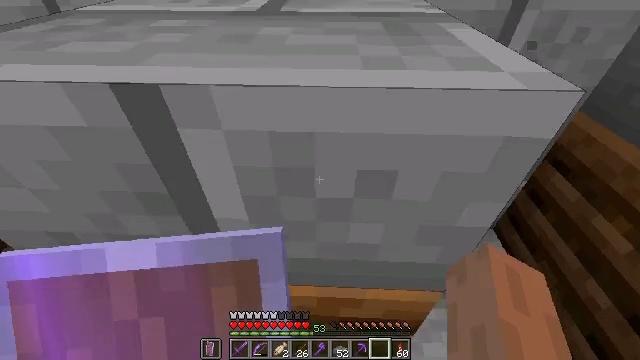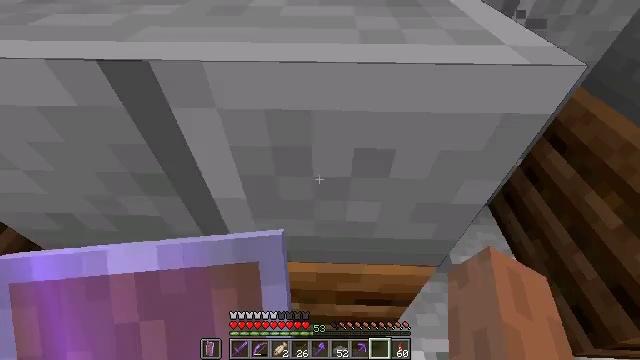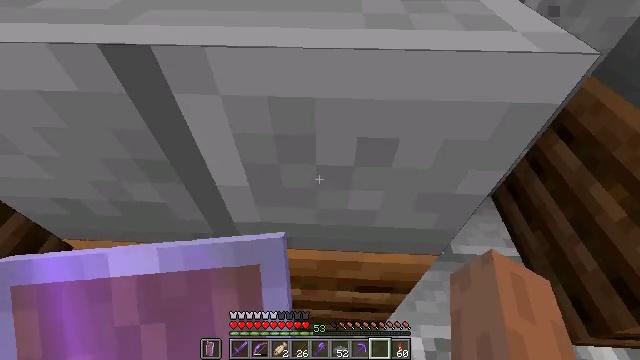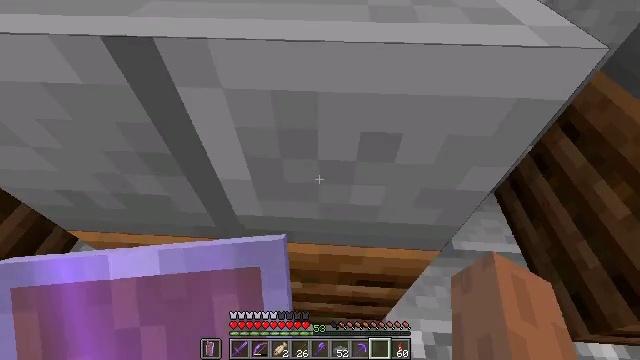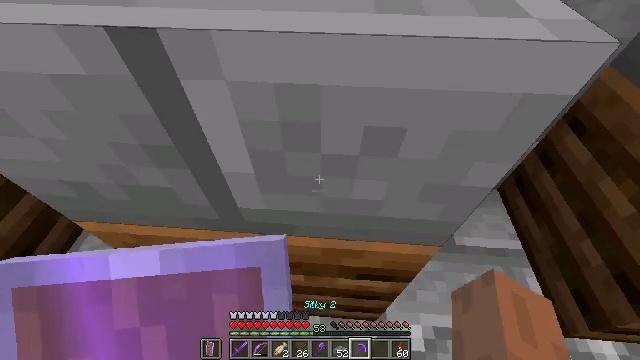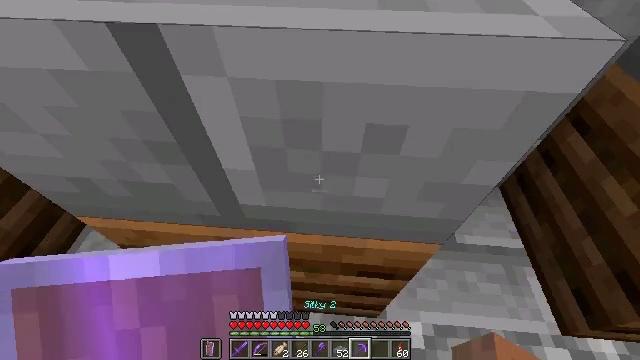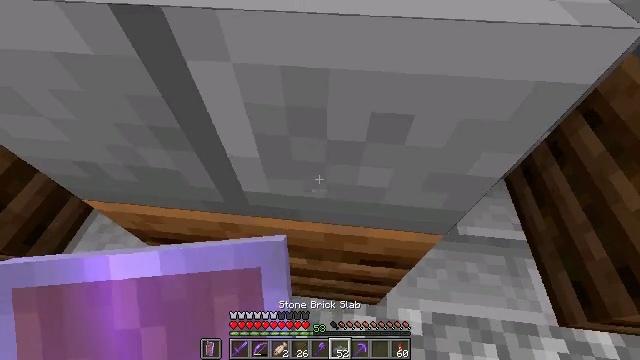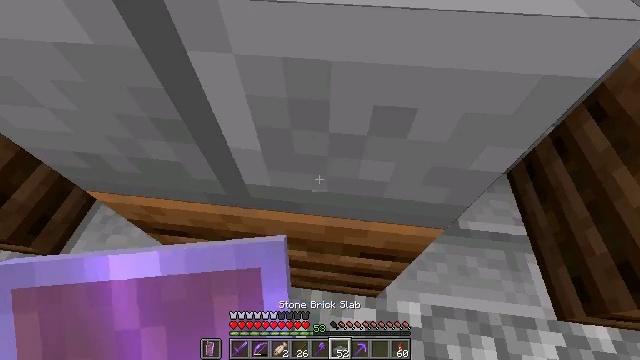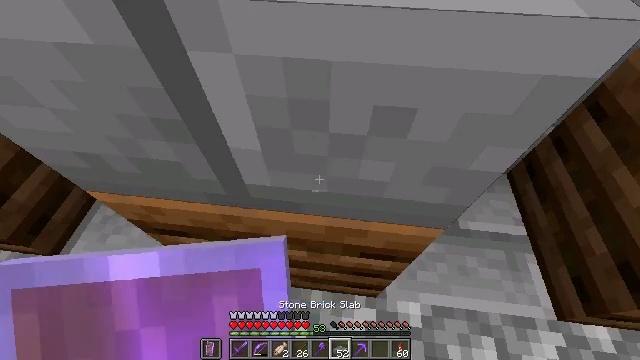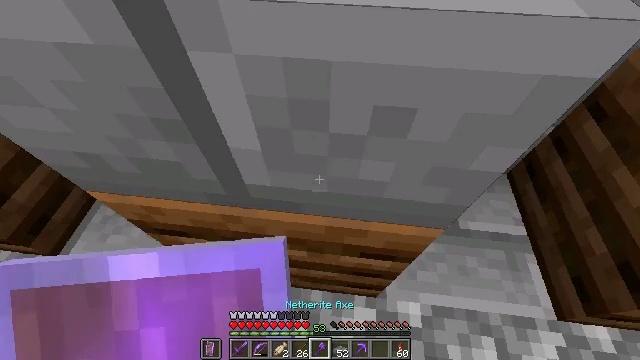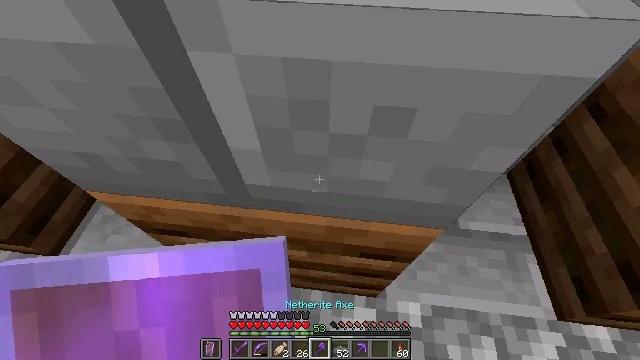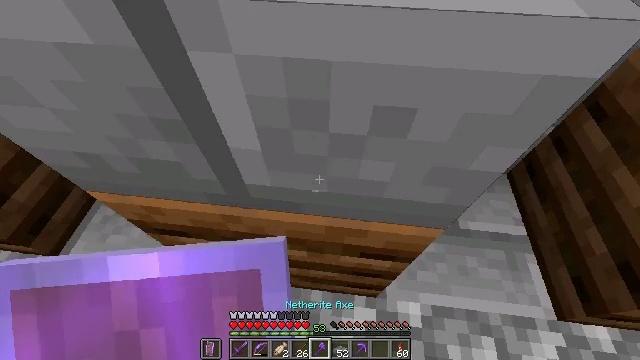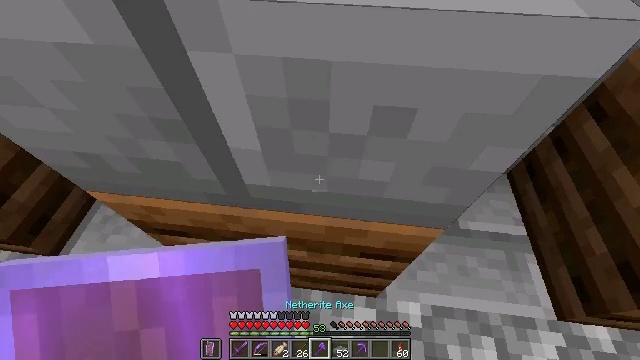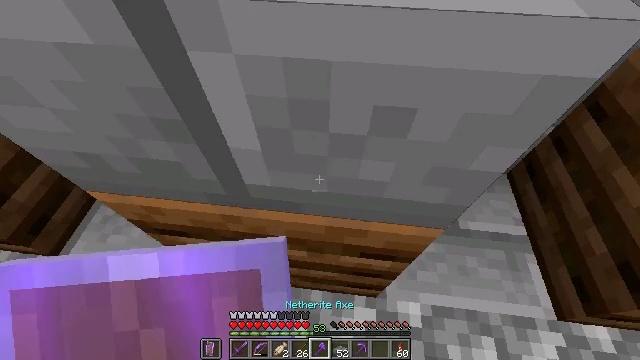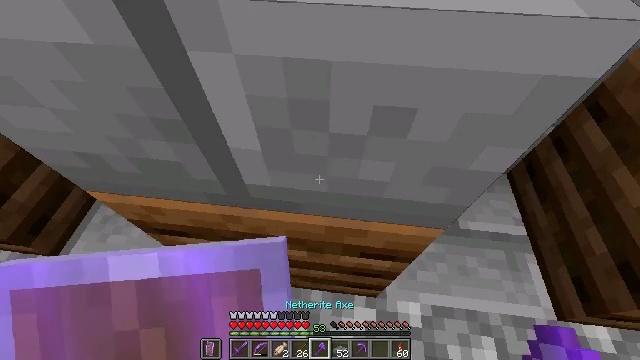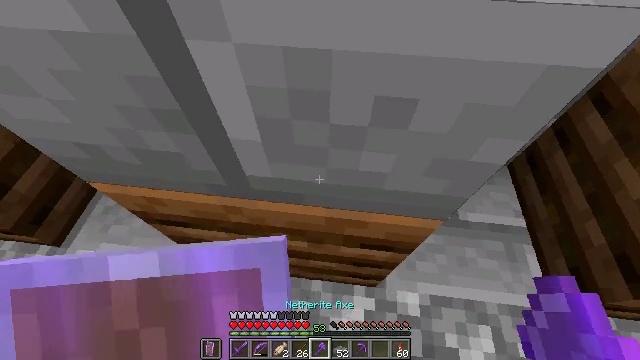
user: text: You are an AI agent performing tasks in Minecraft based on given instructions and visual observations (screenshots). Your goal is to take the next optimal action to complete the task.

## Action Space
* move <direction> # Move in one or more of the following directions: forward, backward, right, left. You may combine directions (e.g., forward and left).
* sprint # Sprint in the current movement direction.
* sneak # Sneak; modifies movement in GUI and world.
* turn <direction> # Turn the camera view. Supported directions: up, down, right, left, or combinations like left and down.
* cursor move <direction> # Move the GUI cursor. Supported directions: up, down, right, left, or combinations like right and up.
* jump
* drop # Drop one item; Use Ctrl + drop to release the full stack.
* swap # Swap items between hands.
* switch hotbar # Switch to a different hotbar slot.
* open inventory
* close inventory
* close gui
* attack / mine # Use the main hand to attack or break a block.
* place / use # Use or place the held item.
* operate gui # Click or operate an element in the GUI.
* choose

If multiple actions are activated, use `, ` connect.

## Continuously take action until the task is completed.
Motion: motion action
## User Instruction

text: Break the composter to recycle it.
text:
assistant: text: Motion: turn down
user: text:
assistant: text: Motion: turn down
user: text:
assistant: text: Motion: turn down
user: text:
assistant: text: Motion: turn down
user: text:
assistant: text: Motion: no_op
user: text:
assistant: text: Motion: turn left and down
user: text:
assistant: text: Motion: turn down
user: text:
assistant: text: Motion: no_op
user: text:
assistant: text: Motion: no_op
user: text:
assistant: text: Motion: no_op
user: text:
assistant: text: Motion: no_op
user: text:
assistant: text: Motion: no_op
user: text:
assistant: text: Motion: no_op
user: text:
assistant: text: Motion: no_op
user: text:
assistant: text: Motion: turn down
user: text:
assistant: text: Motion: turn down
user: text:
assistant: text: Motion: turn down
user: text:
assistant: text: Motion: no_op
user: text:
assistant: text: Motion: no_op
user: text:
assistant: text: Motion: attack / mine
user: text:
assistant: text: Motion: attack / mine
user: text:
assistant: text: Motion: attack / mine
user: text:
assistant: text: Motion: attack / mine
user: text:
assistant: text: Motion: attack / mine
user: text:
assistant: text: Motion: attack / mine